Question: I am developing HR&Payroll system. I have to store employee details,employee details contains following data,
- - - - - - - -
I have created employee table and I allocated basic details and personal information.

My doubt is,for other details such as passport,visa,labor etc. should i create separate table for each item or include employees tables itself?
Or is there any other better method?
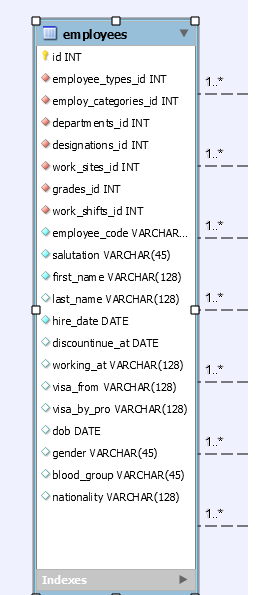
Answer: A lot of the information in your table is liable to change over time (work_sites, grades_id etc.) you may consider keeping these in a separate table keyed by dates, as you may need to answer ("Where was bill working last January?") type of questions.
I would also check your security/privacy requirements, depending on how strict they are it may be a good idea to store passport numbers etc. in a separate more highly restricted table.